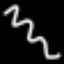
Label: squiggle